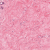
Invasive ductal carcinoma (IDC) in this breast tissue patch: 0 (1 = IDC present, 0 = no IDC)